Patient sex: F
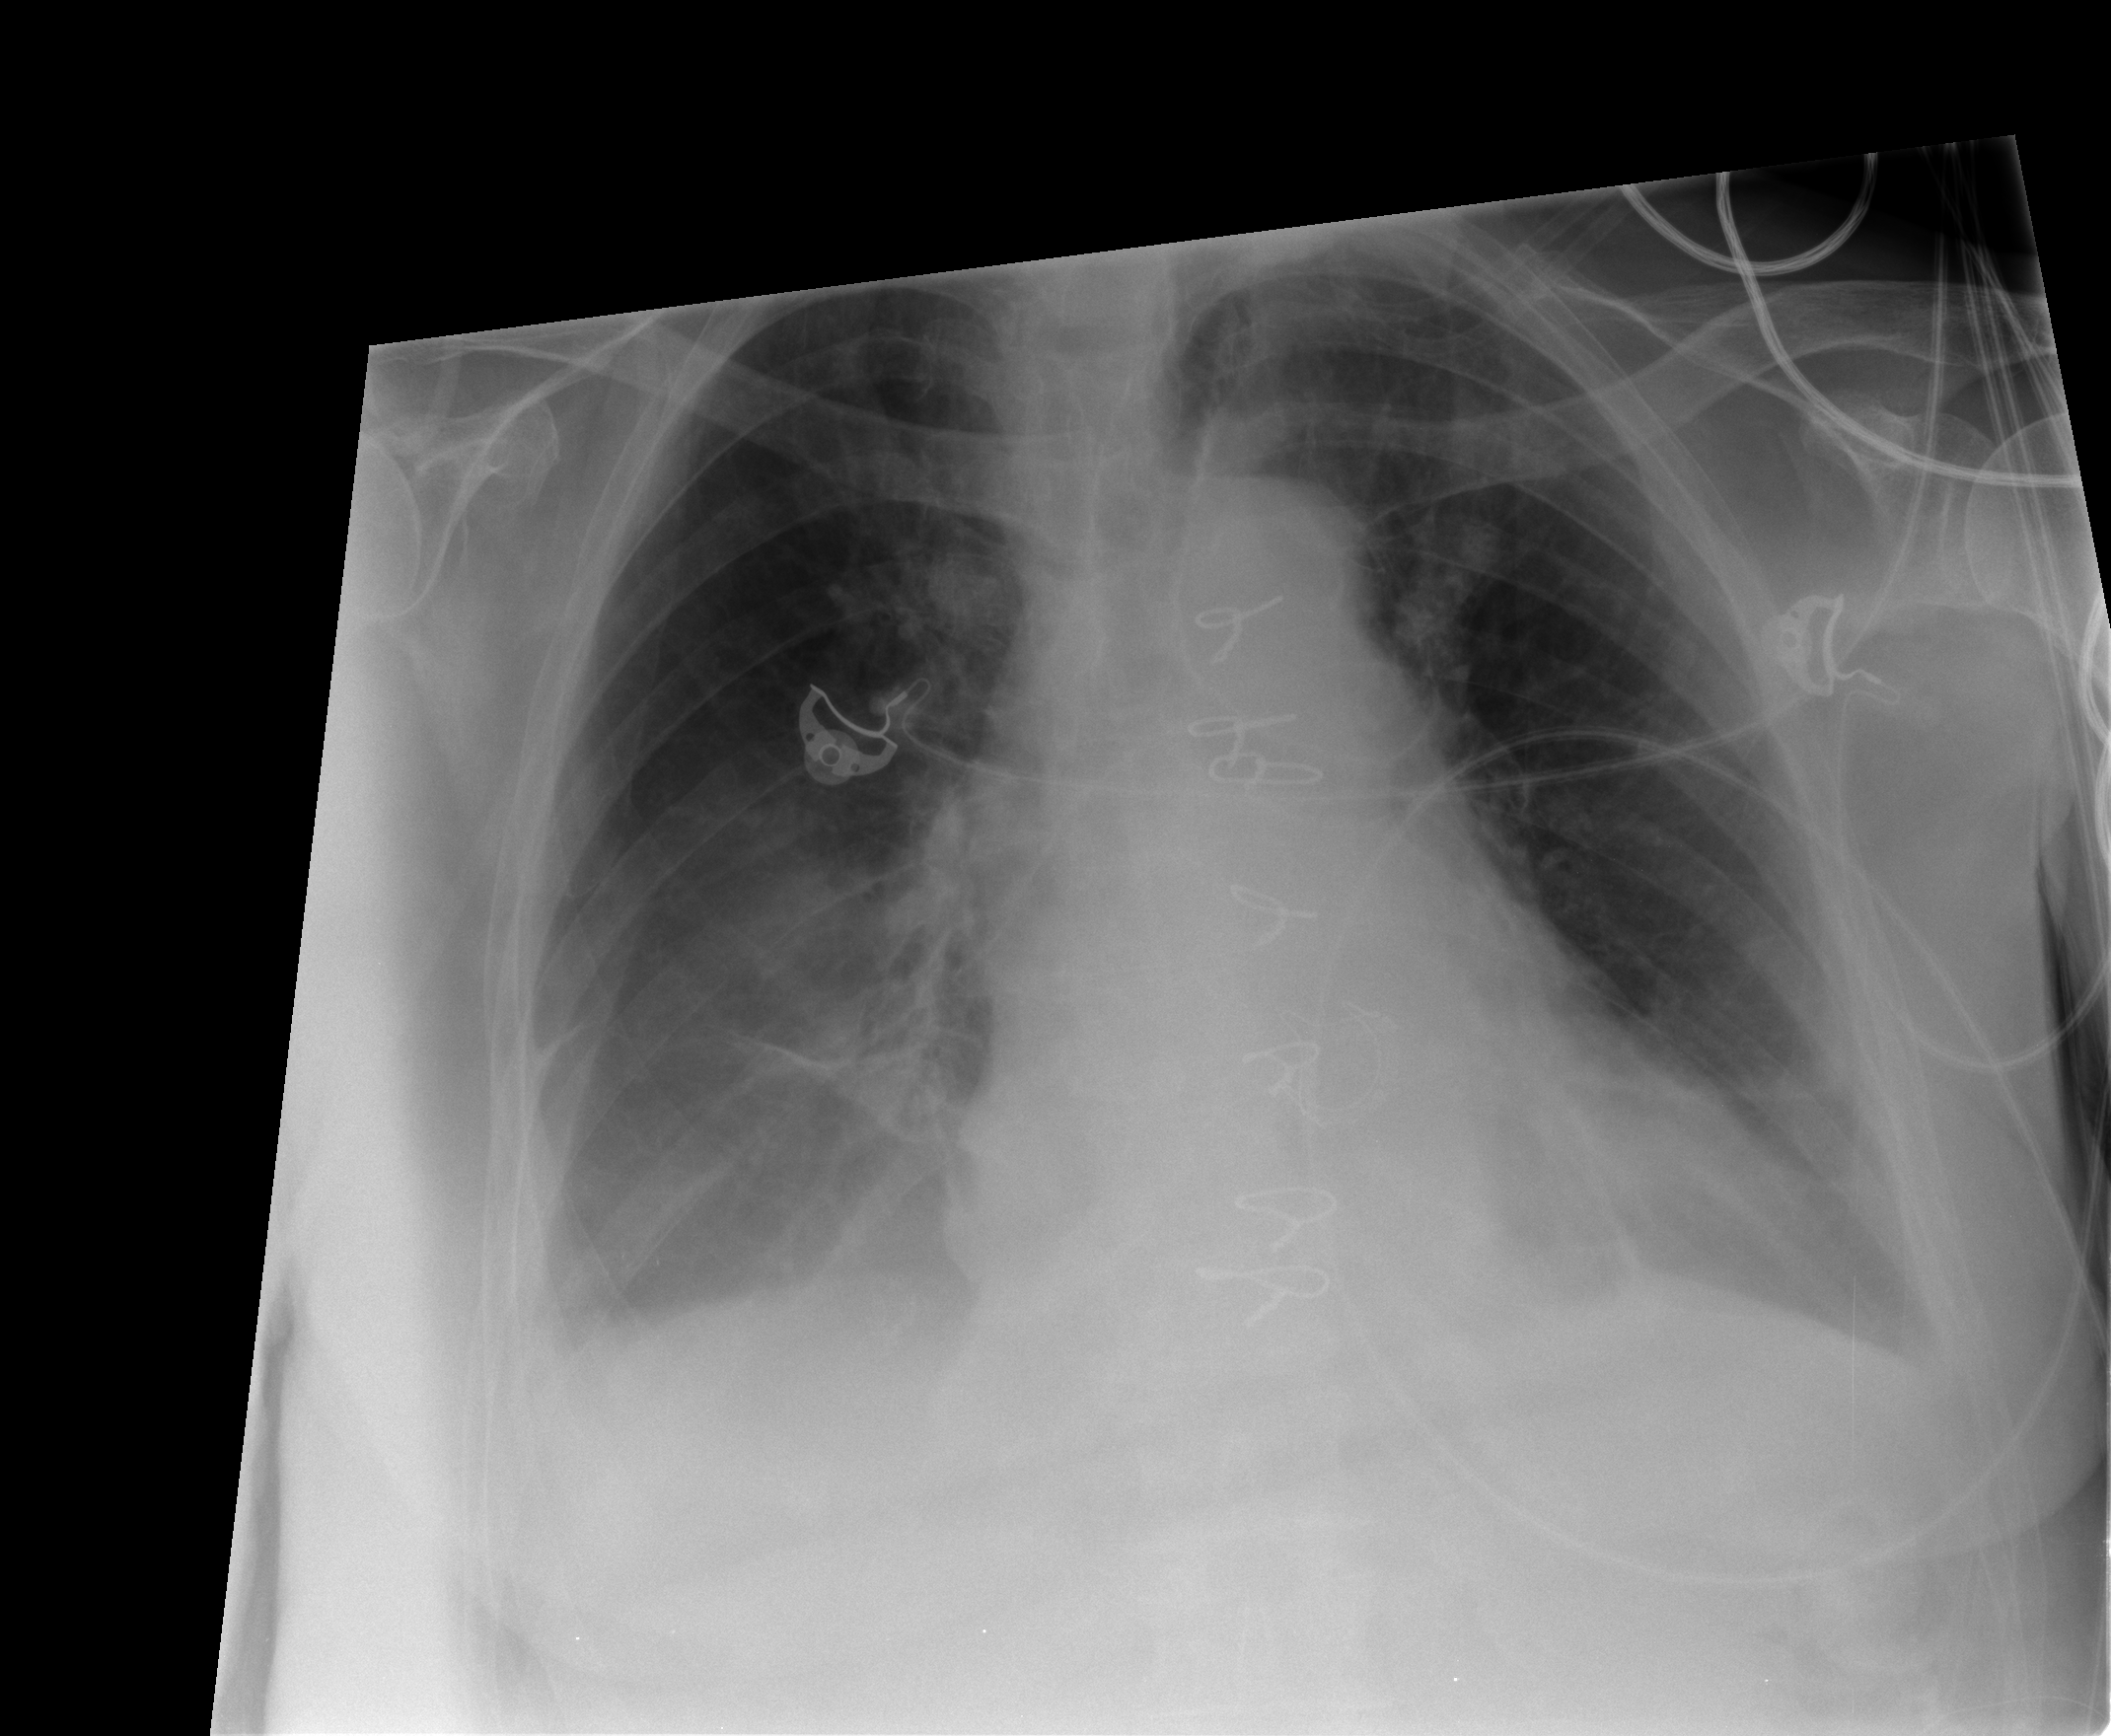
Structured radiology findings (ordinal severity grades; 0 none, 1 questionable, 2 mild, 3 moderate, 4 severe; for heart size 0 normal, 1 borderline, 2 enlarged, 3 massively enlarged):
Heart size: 2
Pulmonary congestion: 0
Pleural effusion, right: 1
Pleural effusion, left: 1
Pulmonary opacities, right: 0
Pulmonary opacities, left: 0
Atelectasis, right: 2
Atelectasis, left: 2